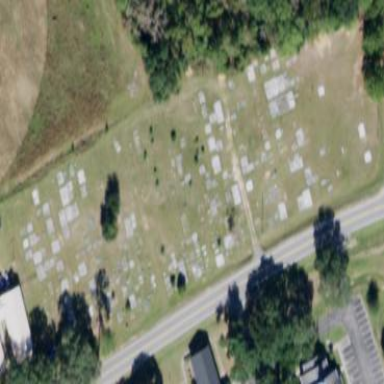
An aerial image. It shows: Cemetery.